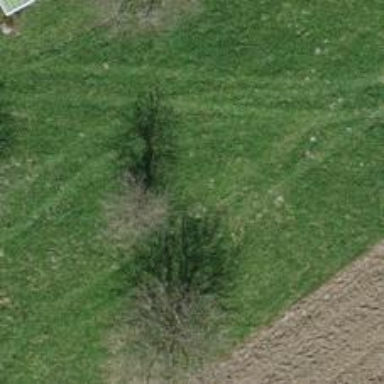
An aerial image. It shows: Single tag "natural: tree."